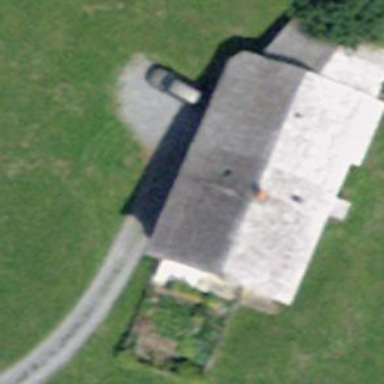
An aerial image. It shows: Farm building.